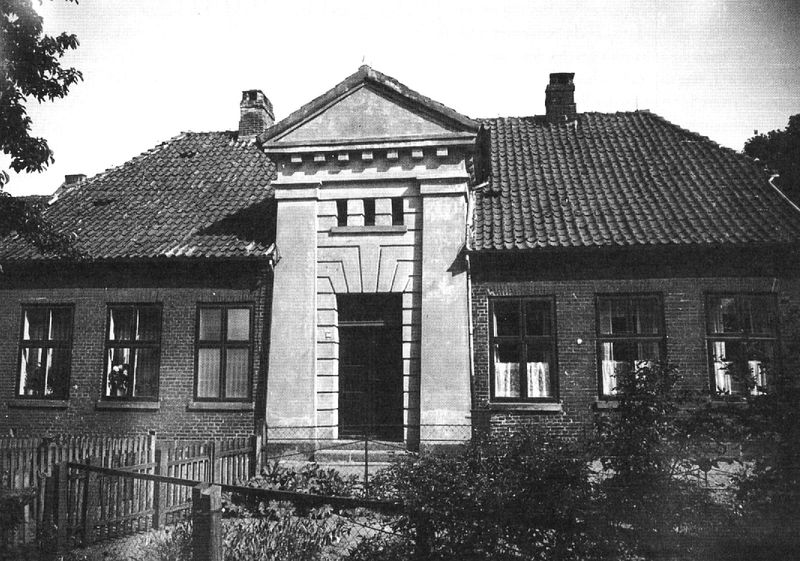
Titel: Das Gefängnis in Rendsburg
Schlagwörter: baum, himmel, fenster, holz, säule, tür, dach, haus, weg, zaun, vorhang, strauch, büsche, sträucher, kamin, schornstein, garten, giebel, ziegel, symmetrie, metall, hoch, foto, eingang, sprossen, schwarz-weiß, portal, villa, pforte, s/w, rhabarber, eingangspforte